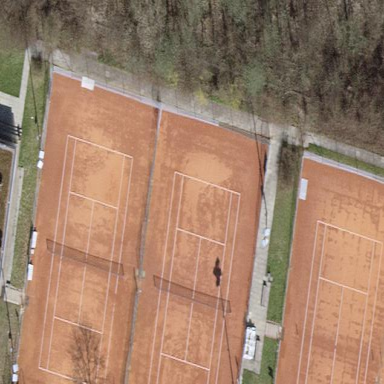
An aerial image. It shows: Tennis court with sandy surface located in pitch designated for leisure land.